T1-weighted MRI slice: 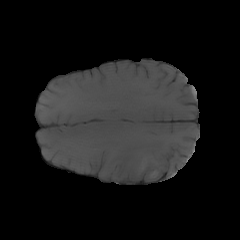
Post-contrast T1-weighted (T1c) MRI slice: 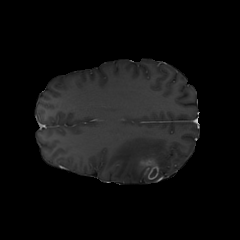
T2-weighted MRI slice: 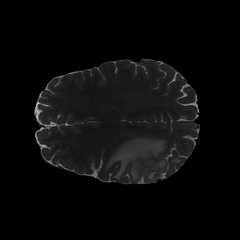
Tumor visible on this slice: yes